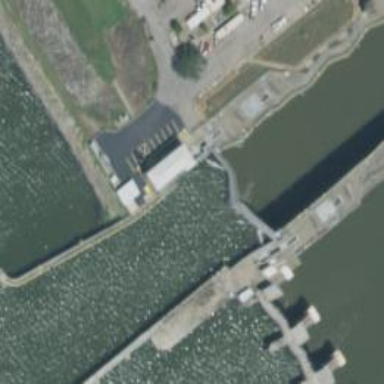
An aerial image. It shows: Lock gate on waterway.